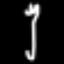
Label: fork